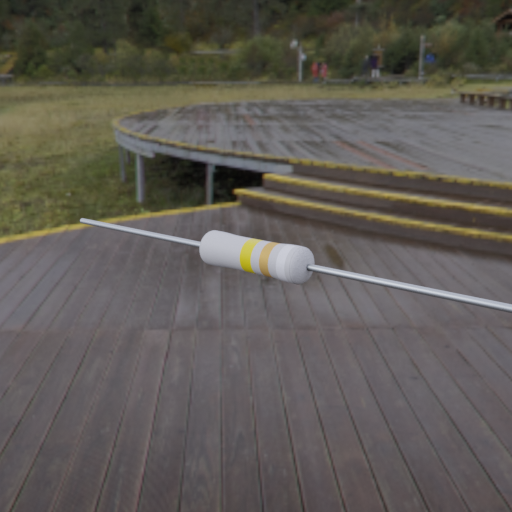
Resistor colour bands (in order): yellow, gold, white